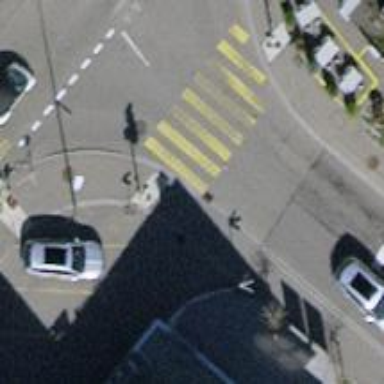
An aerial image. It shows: Asphalt sidewalk.